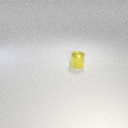
small yellow metal cylinder